Question: I'm trying to debug this problem but not sure where exactly i need to file for Eclipse.
Current System Config:
'''
Eclipse Helios 3.6 - 32 Bit
JDK 1.6
JVM - 32 Bit
Windows 7 - 64 Bit
'''
Error Message:
'''
java.lang.UnsatisfiedLinkError: Cannot load 64-bit SWT libraries on 32-bit JVM
at org.eclipse.swt.internal.Library.loadLibrary(Library.java:194)
at org.eclipse.swt.internal.Library.loadLibrary(Library.java:174)
at org.eclipse.swt.internal.C.<clinit>(C.java:21)
at org.eclipse.swt.widgets.Display.<clinit>(Display.java:138)
at org.eclipse.ui.internal.Workbench.createDisplay(Workbench.java:687)
at org.eclipse.ui.PlatformUI.createDisplay(PlatformUI.java:161)
at de.vogella.rcp.intro.first.Application.start(Application.java:18)
at org.eclipse.equinox.internal.app.EclipseAppHandle.run(EclipseAppHandle.java:196)
at org.eclipse.core.runtime.internal.adaptor.EclipseAppLauncher.runApplication(EclipseAppLauncher.java:110)
at org.eclipse.core.runtime.internal.adaptor.EclipseAppLauncher.start(EclipseAppLauncher.java:79)
at org.eclipse.core.runtime.adaptor.EclipseStarter.run(EclipseStarter.java:369)
at org.eclipse.core.runtime.adaptor.EclipseStarter.run(EclipseStarter.java:179)
at sun.reflect.NativeMethodAccessorImpl.invoke0(Native Method)
at sun.reflect.NativeMethodAccessorImpl.invoke(NativeMethodAccessorImpl.java:39)
at sun.reflect.DelegatingMethodAccessorImpl.invoke(DelegatingMethodAccessorImpl.java:25)
at java.lang.reflect.Method.invoke(Method.java:597)
at org.eclipse.equinox.launcher.Main.invokeFramework(Main.java:620)
at org.eclipse.equinox.launcher.Main.basicRun(Main.java:575)
at org.eclipse.equinox.launcher.Main.run(Main.java:1408)
at org.eclipse.equinox.launcher.Main.main(Main.java:1384)
An error has occurred. See the log file
'''
Workaround:
1. Link1: Understood the cause of the problem and i tried to replace 64-bit SWT to 32 Bit but i'm not sure whether i'm doing it right ? downloaded 32-bit file swt-3.6.1-win32-win32-x86.zip Extracted the zip file Have files as shown below copied swt.jar file navigated to C:\Program Files\eclipse\plugins removed 64-bit Swt file ( i.e org.eclipse.swt.win32.win32.x86_64.source_3.6.2.v3659c ) placed copied swt.jar file and relaunched Still throws SAME ERROR also tried renaming the swt.jar file to org.eclipse.swt.win32.win32.x86_64.source_3.6.2.v3659c Still same ERROR
2. Link2: Suggested the alternative solution but couldn't resolve the problem. Still same ERROR
3. I really don't want to uninstall 32-JVM and 32-Bit Eclipse and install corresponding 64 Bit versions. Not an OPTION
Workaround After the and response &
When i tried executing this to check JVM, JRE version in Eclipse
'''
package javaVersion;
public class JavaVersion
{
public static void main( String[] args )
{
System.out.println( "JRE Version :" + System.getProperty( "java.runtime.version" ) );
System.out.println( "JVM Bit size: " + System.getProperty( "sun.arch.data.model" ) );
}
}
'''
Output:
'''
1.6.0_31-b05
JVM Bit size: 32
'''
However when i tried on command line for JAVA - VERSION

So my understanding system has 64bit JVM where as Eclispe is reading 32 Bit JVM. So how can i divert system to read 32 Bit JVM ?
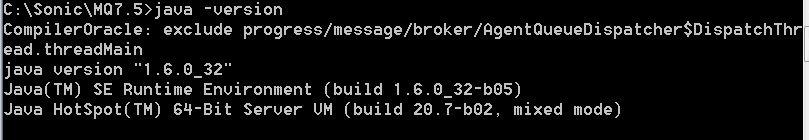
Answer: Eclipse is launching your application with whatever JRE you defined in your launch configuration. Since you're running the 32-bit Eclipse, you're running/debugging against its 32-bit SWT libraries, and you'll need to run a 32-bit JRE.
Your 64-bit JRE is, for whatever reason, your default Installed JRE.
To change this, first make sure you have a 32-bit JRE configured in the Installed JREs preference. Go to Window -> Preferences and navigate to Java -> Installed JREs:

You can click Add and navigate to your 32-bit JVM's 'JAVA_HOME' to add it.
Then in your Run Configuration, find your Eclipse Application and make sure the Runtime JRE is set to the 32-bit JRE you just configured:

(Note the combobox that is poorly highlighted.)
Don't try replacing SWT jars, that will likely end poorly.